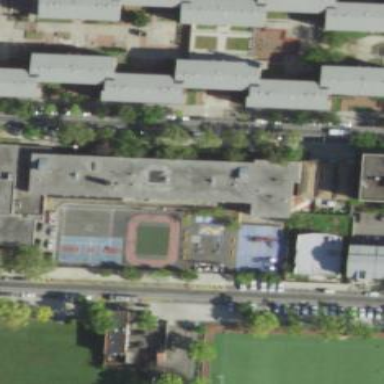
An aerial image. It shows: School building.